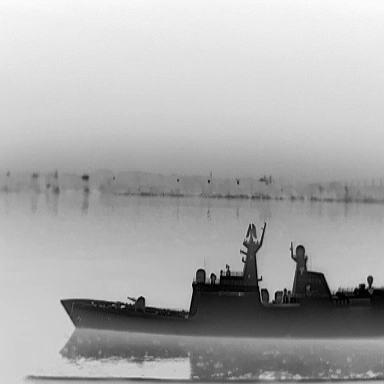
There is a warship in the infrared image.